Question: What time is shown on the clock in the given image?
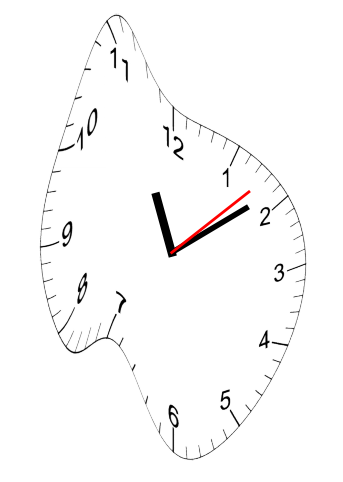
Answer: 11:09:08